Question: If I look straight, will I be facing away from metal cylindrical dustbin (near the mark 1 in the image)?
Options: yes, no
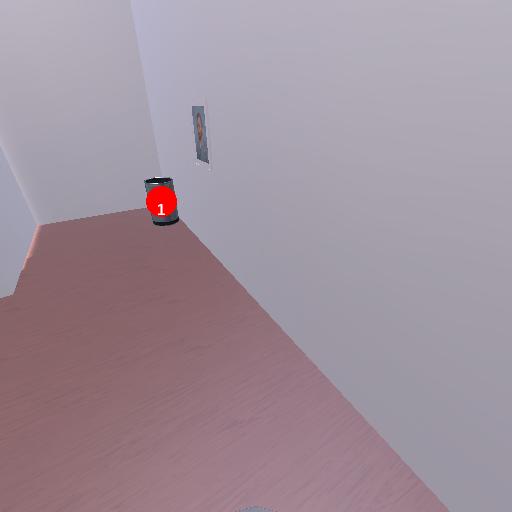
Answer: yes